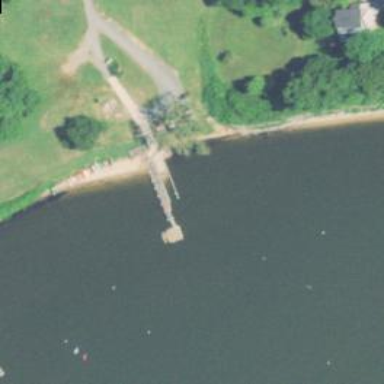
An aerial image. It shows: Slipway on service road designed for leisure land access.